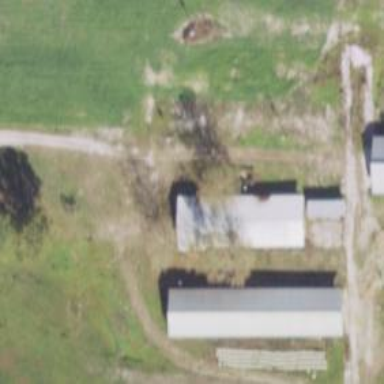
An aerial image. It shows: Feedlot within farmyard.